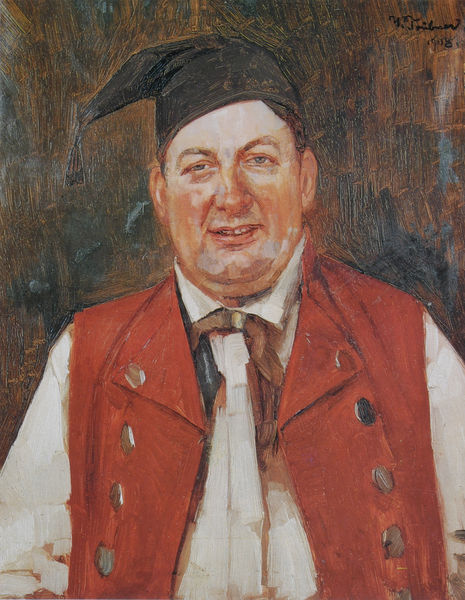
Titel: Schauspieler Konrad Dreher (1859 - 1944)
Künstler: Heinrich Wilhelm Trübner
Standort: Bautzen
Institution: Stadtmuseum
Schlagwörter: blau, dunkel, gemälde, mann, weiß, gelb, grün, impressionismus, braun, brust, grau, haar, hintergrund, hut, licht, mund, nase, ohr, orange, schwarz, stirn, blick, rot, tuch, beige, malerei, schleife, hemd, jacke, kappe, mütze, wand, augen, falten, gesicht, knoten, kragen, mensch, silber, ärmel, bild, bildnis, portrait, porträt, signatur, öl, pastos, realismus, augenbrauen, brustbild, frontal, gotik, kinn, knopf, lippen, ohren, schulter, schultern, müller, lächeln, moderne, modern, farbe, karikatur, dick, krawatte, datum, halstuch, deutsch, knöpfe, knopfleiste, revers, weste, bauer, fett, lachen, schraffur, portait, selbstbildnis, bäcker, ölmalerei, tracht, zähne, halbportrait, schlips, trübner, doppelkinn, halbporträt, troddel, reichtum, binder, beleibt, bildnisb, dachau, fröhlich, knopfleisten, trüber, zipfel, zipfelmütze, weißes hemd, tradition, joppe, michel, brauchtum, schlafmütze, hintergrun, acrylfarbe